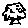
Label: tree